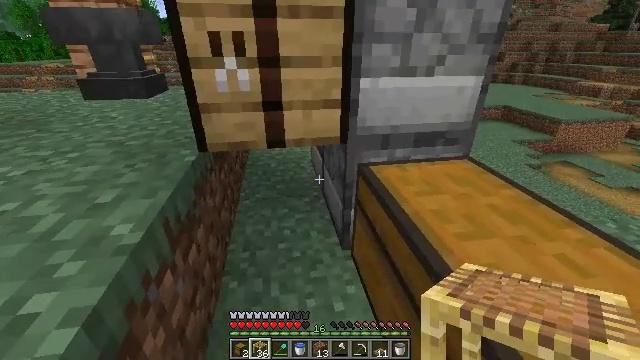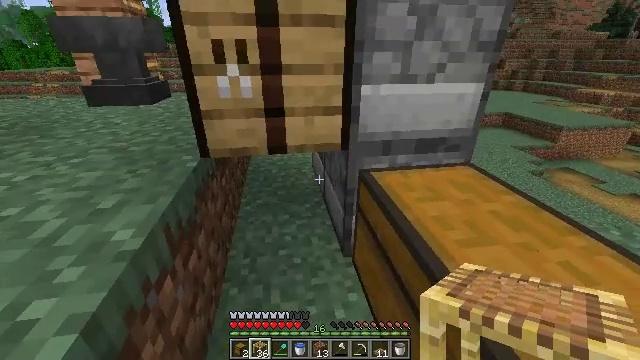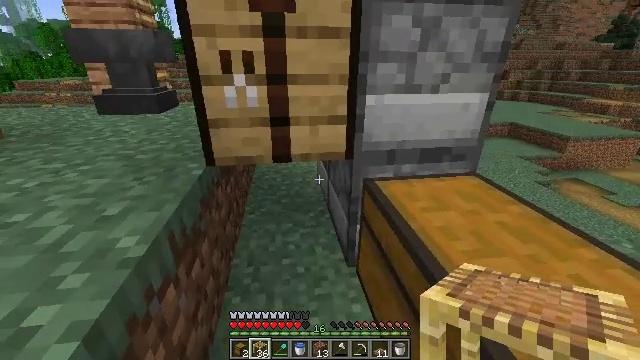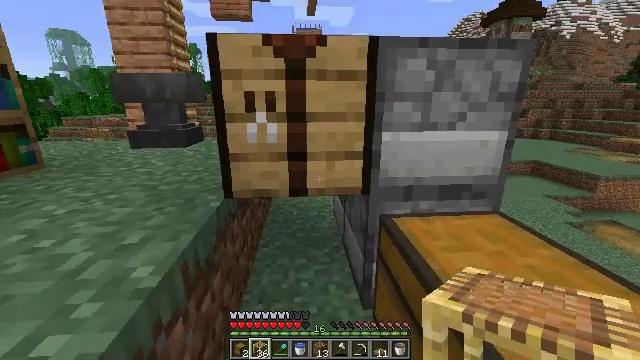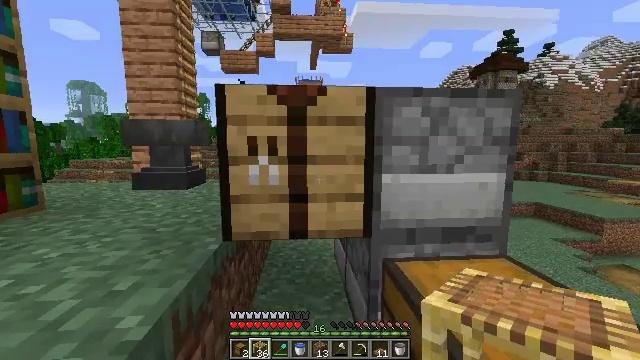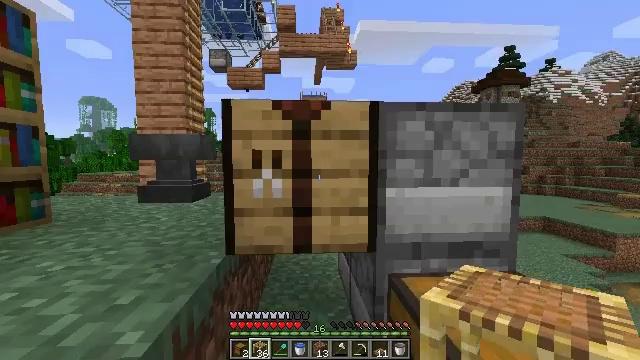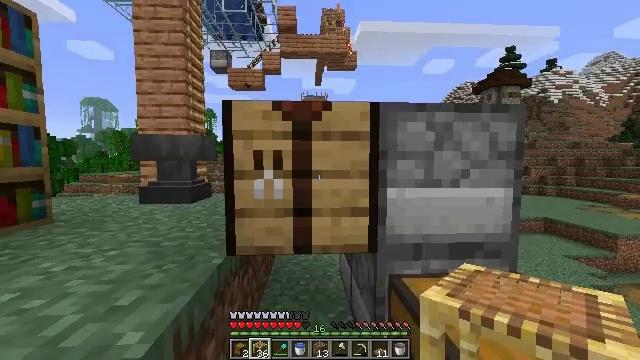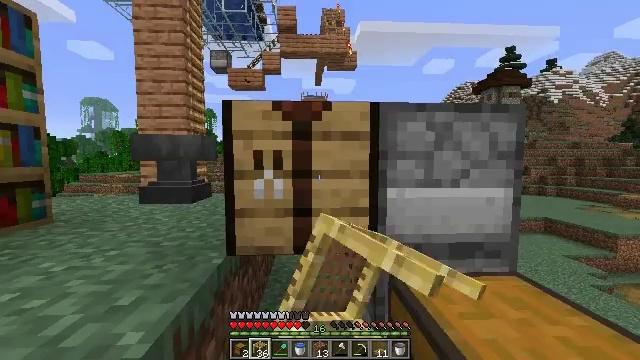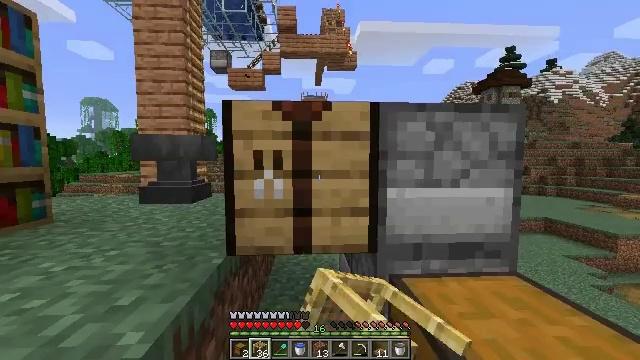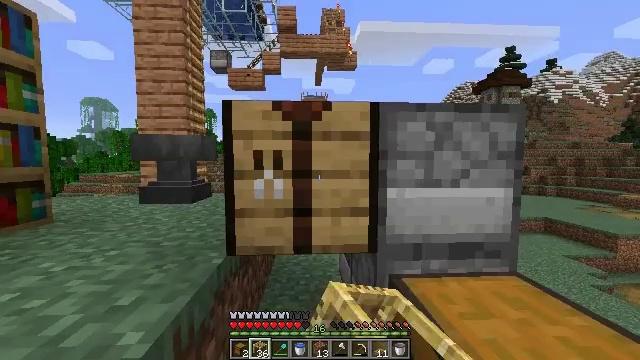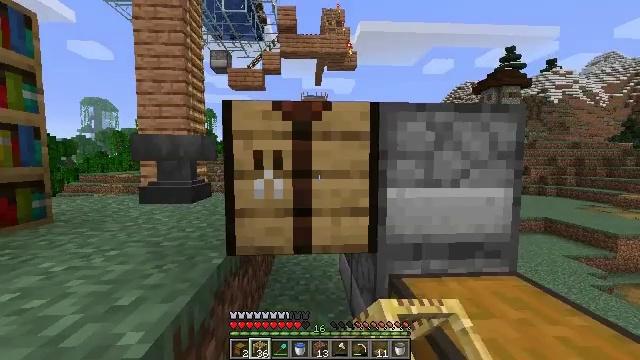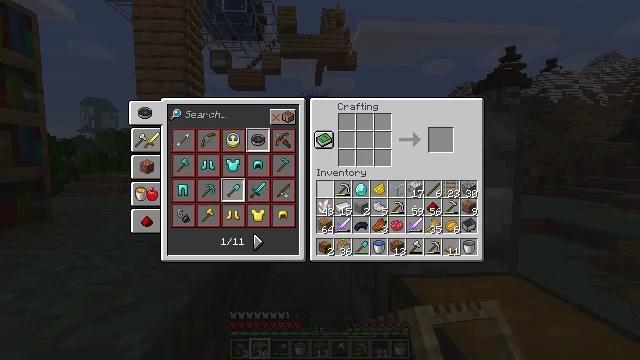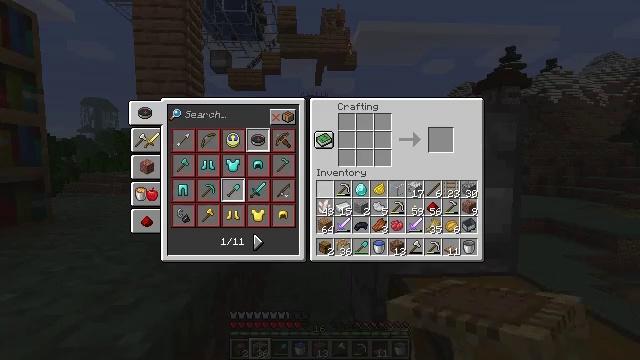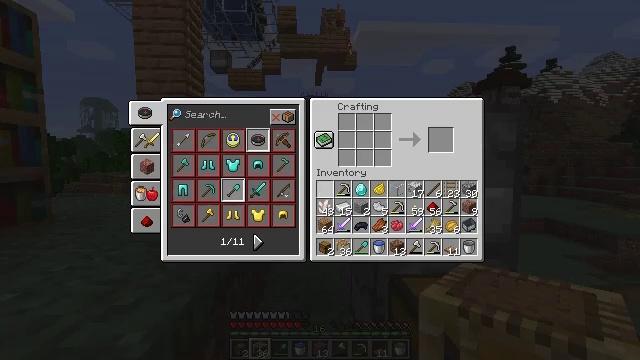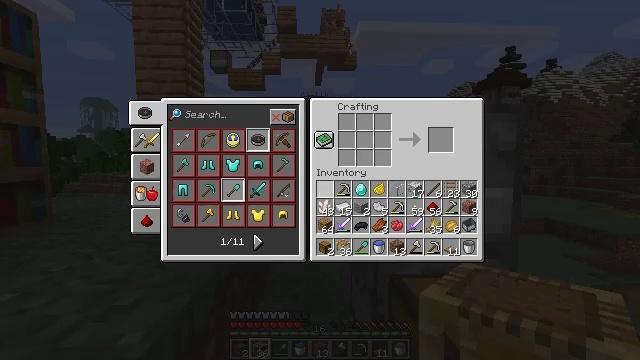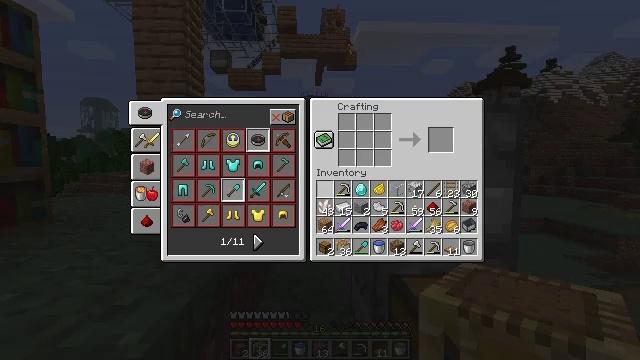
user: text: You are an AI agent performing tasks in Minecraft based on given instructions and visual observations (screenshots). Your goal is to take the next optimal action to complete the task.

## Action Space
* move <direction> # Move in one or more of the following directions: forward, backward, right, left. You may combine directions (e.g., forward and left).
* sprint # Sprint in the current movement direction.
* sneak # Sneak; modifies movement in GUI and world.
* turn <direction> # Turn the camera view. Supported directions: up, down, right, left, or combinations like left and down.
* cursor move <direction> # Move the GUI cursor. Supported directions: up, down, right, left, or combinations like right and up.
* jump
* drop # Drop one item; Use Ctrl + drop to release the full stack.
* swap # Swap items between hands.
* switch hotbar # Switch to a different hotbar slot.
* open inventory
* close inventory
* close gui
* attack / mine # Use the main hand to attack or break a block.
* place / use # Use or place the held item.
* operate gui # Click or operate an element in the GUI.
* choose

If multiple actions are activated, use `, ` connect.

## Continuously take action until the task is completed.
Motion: motion action
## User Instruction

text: Use jungle wood planks to craft a jungle sign.
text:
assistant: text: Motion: turn up
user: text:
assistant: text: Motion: turn left and up
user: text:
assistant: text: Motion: turn left and up
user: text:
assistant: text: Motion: turn up
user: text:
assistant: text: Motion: turn up
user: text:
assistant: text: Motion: use / place
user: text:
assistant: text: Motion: use / place
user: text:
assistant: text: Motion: use / place
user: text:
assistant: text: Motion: no_op
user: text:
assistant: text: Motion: no_op
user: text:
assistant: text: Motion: open gui
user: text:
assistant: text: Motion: no_op
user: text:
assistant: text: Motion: no_op
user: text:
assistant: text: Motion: no_op
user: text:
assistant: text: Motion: no_op
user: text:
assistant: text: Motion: cursor move down
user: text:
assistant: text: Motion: cursor move down
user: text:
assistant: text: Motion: cursor move left
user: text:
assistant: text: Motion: cursor move left and down
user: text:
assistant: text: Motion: no_op
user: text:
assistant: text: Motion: cursor move right
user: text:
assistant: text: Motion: no_op
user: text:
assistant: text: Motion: no_op
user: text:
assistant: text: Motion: no_op
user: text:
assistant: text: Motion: no_op
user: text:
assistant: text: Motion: no_op
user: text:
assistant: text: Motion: no_op
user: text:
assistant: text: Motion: no_op
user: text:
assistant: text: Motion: operate gui
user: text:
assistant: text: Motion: operate gui